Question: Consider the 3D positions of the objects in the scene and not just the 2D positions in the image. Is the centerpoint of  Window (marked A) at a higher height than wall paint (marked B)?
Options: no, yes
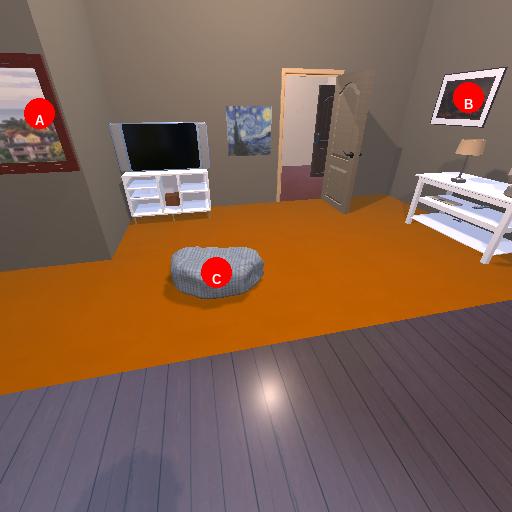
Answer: no